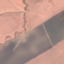
Label: AnnualCrop